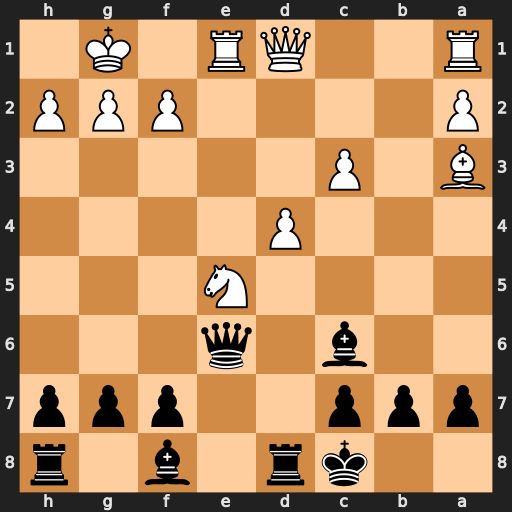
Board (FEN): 2kr1b1r/ppp2ppp/2b1q3/4N3/3P4/B1P5/P4PPP/R2QR1K1
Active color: b
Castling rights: -
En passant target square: -
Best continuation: Bxa3 Nxc6 Qxc6